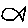
Label: fish